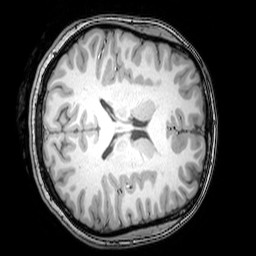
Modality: T1w
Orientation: axial
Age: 22
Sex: female
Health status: healthy
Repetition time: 0.081 s
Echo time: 0.037 s